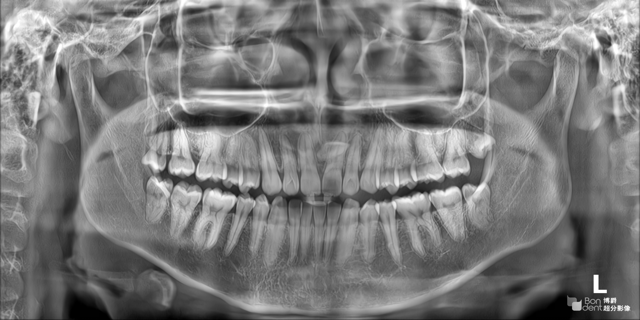
adult